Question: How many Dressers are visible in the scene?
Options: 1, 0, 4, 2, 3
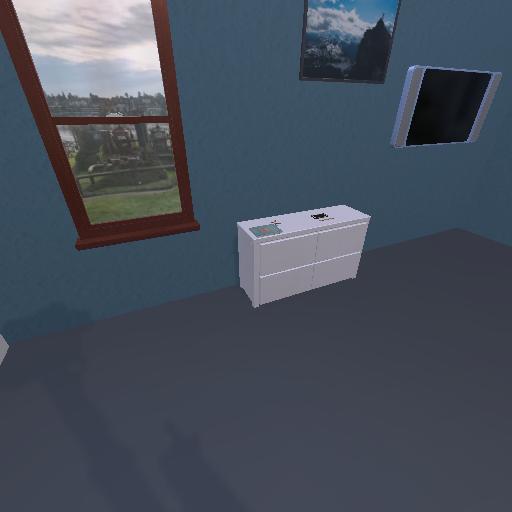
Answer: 1